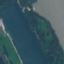
Land use / land cover: River